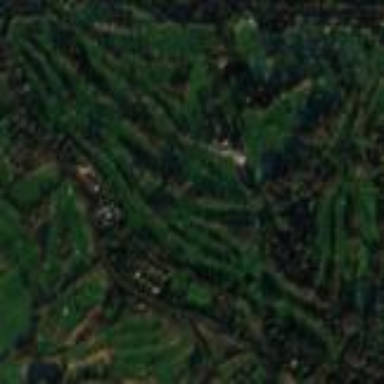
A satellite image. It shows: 36-hole golf course categorized as leisure land.